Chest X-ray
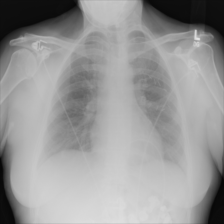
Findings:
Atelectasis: negative
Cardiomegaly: negative
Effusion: negative
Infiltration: positive
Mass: negative
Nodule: negative
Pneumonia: negative
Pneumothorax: negative
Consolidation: negative
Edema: positive
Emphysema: negative
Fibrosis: negative
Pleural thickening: negative
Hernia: negative